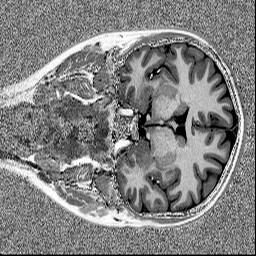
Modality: MP2RAGE
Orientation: coronal
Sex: female